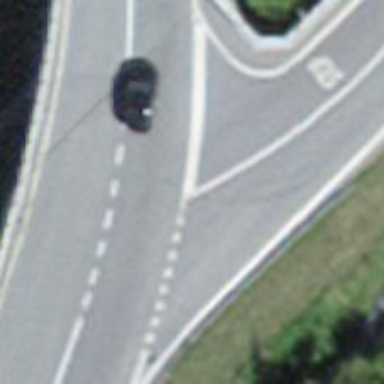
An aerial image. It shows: Stop road.